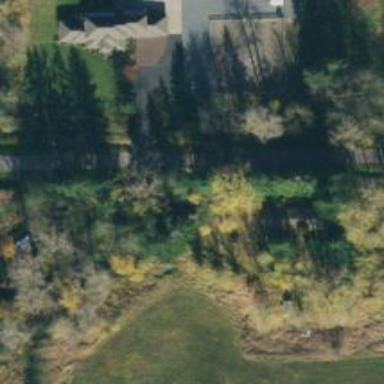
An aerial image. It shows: Culvert tunnel.